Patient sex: M
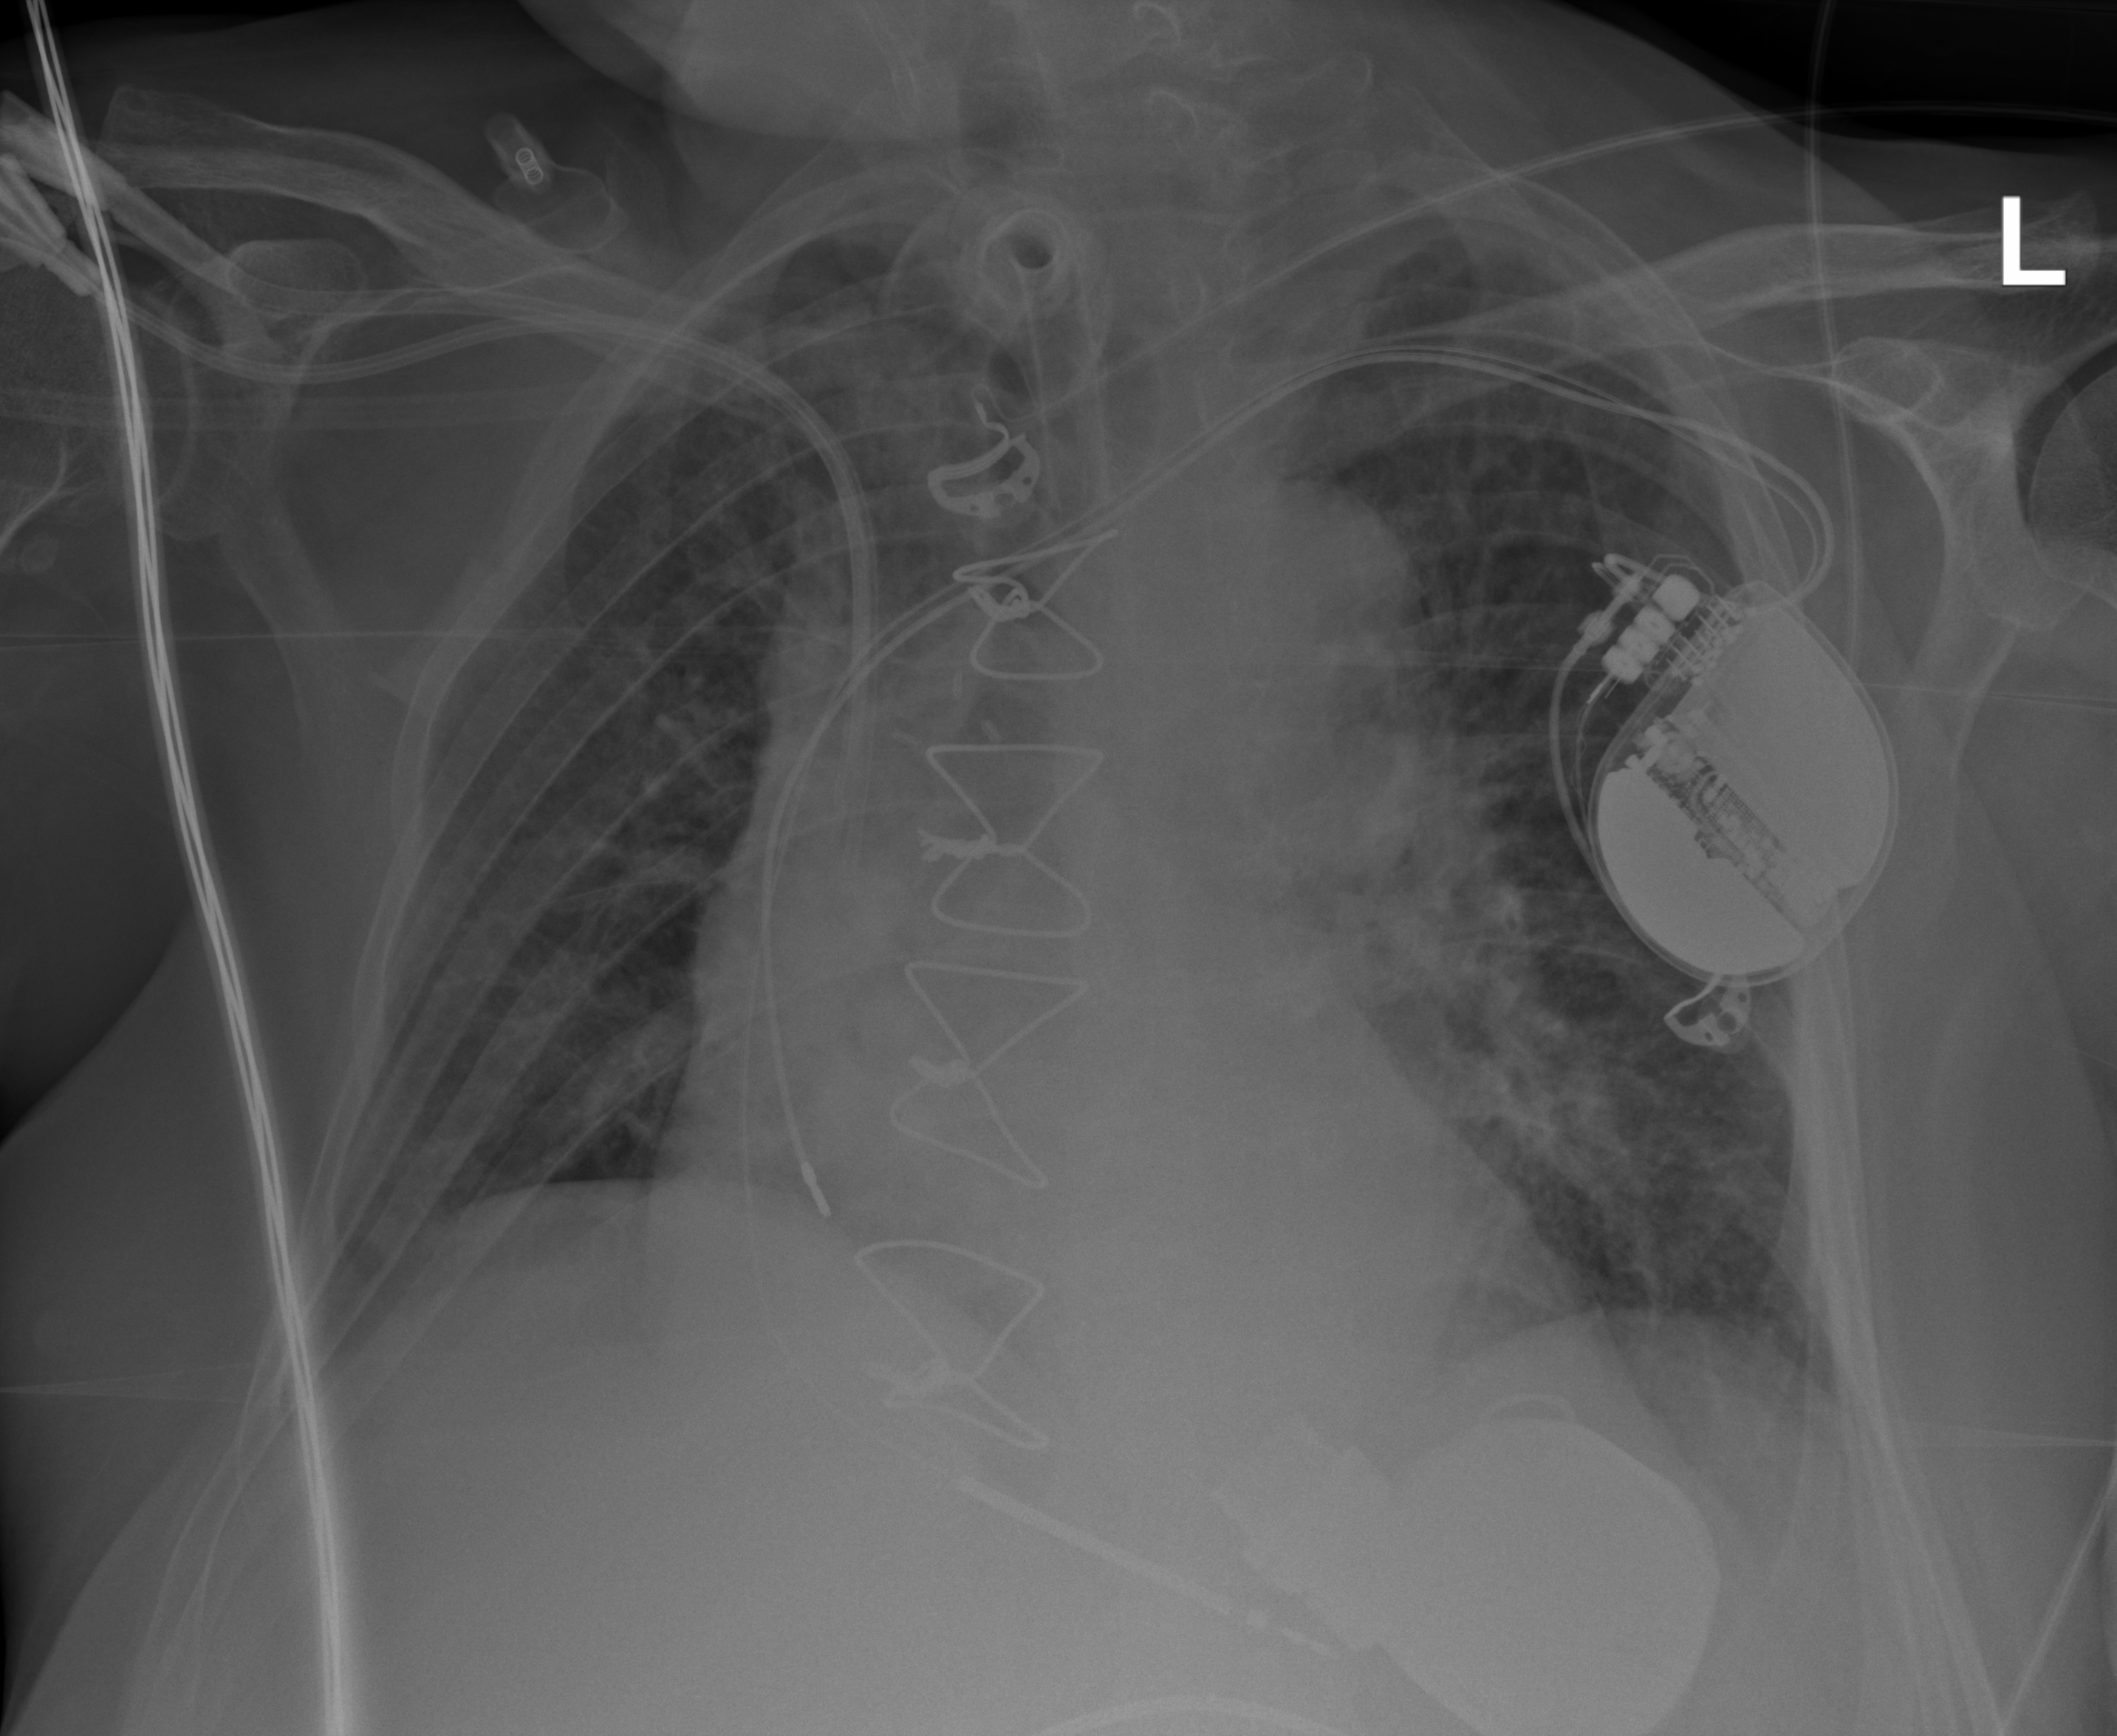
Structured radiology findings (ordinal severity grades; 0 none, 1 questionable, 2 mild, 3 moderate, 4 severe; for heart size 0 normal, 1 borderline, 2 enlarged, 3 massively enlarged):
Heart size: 2
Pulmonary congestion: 2
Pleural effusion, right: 0
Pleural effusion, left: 0
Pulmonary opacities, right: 0
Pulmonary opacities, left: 2
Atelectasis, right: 2
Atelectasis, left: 2